Question: It is required to place a number of queens so that there is a queen in each row and column. Find the number of different placements of queens that satisfy the constraint that queens cannot attack each other. At the same time, the newly placed queen cannot be eaten by the existing knight, but there is no need to consider whether the knight will be attacked by the queen.
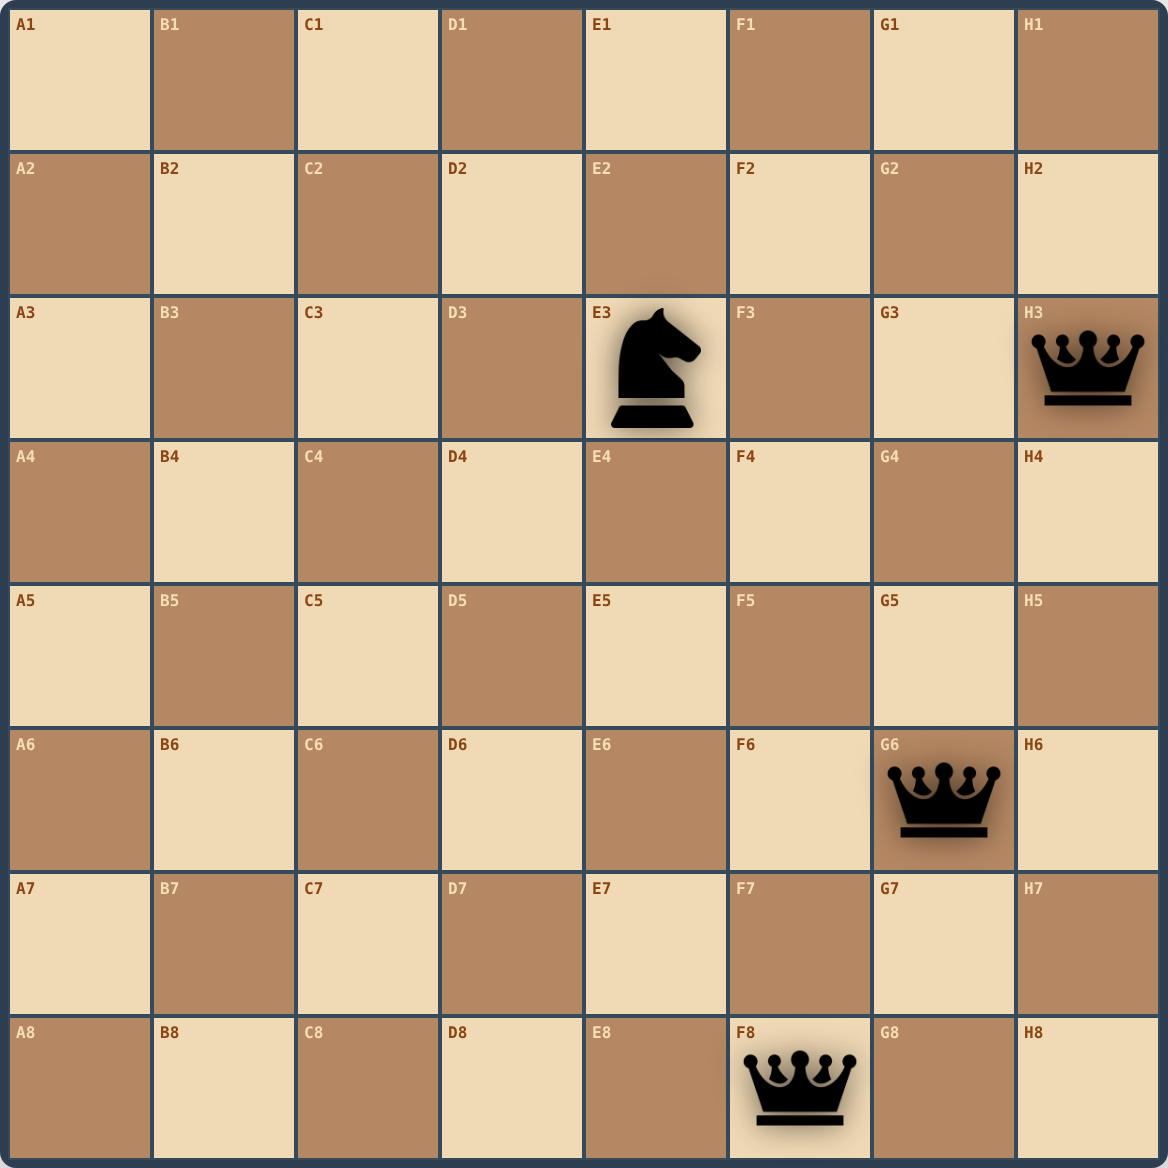
Answer: 2